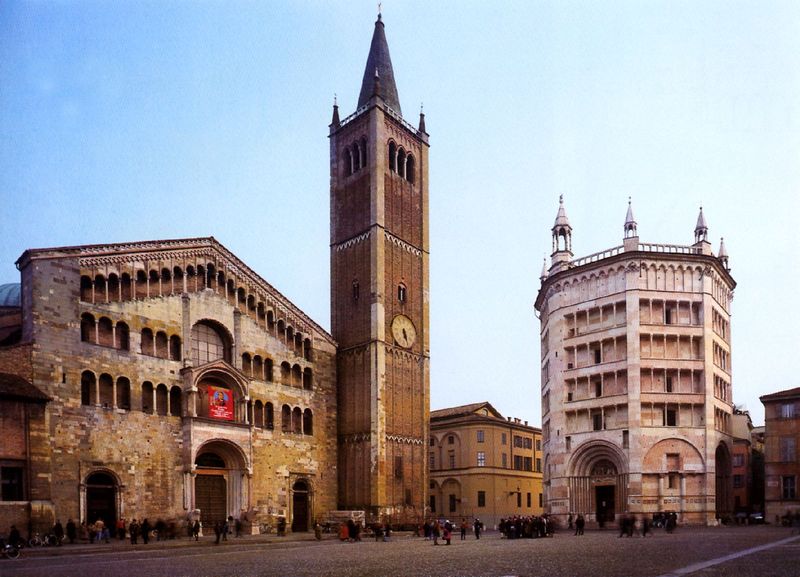
Titel: Dom zu Parma
Standort: Parma, Dom (EU - I - Emilia-Romagna)
Schlagwörter: himmel, kirchturm, menschen, säulen, gebäude, haus, alt, architektur, stein, steine, häuser, kirche, turm, italien, pflaster, fußgänger, platz, uhr, tor, foto, fotografie, bögen, eingang, burg, türme, münchen, torbogen, balustrade, groß, fußgängerzone, glocken, historisch, plaza, byzantinum